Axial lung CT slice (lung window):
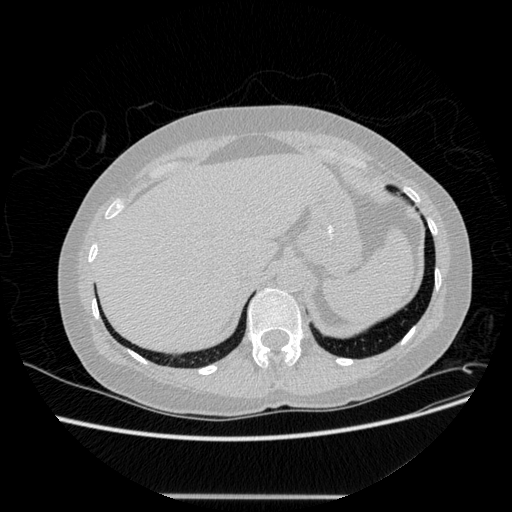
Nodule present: no